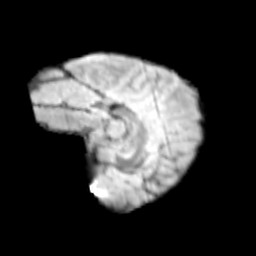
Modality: T2w
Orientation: sagittal
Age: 9
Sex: male
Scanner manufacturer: siemens
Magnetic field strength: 3 T
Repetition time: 3.8 s
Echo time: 0.07 s